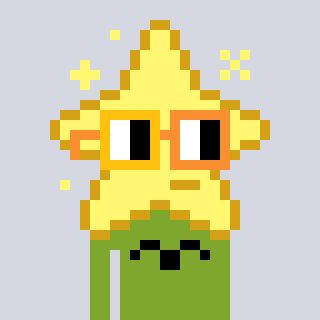
a pixel art character with square yellow and orange glasses, a star-shaped head and a slimegreen-colored body on a cool background